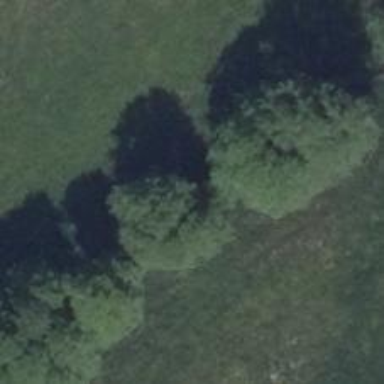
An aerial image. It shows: Row of trees in natural setting.